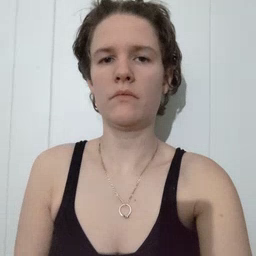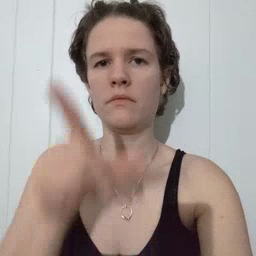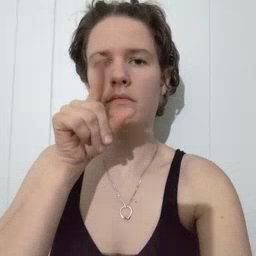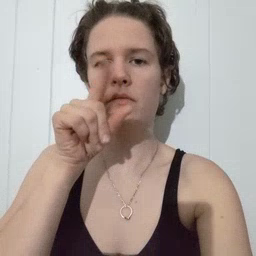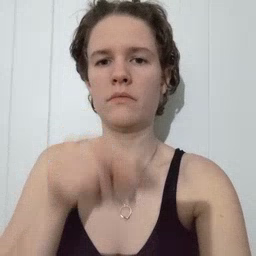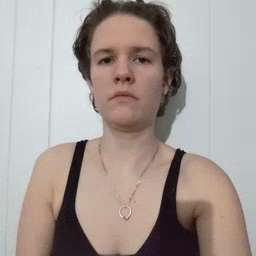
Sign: bird